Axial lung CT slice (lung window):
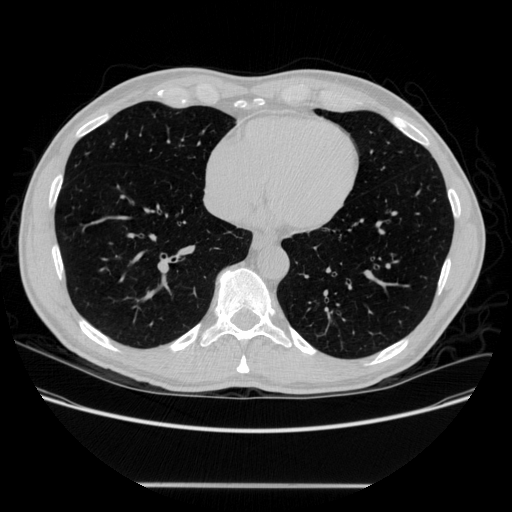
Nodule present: no